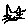
Label: cat